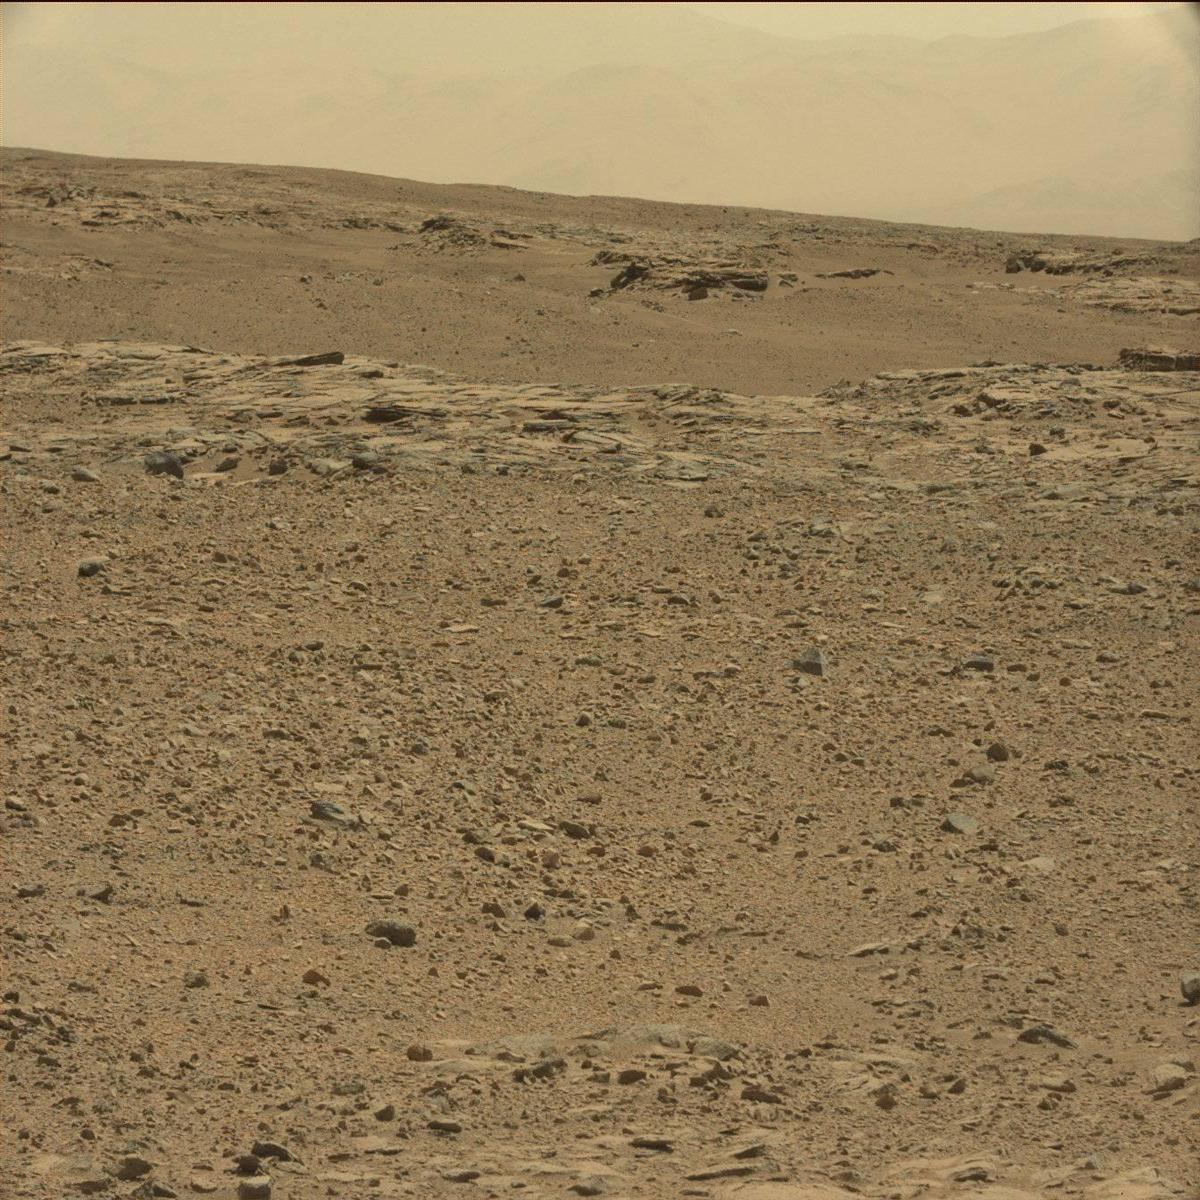
Terrain classes present: Bedrock, Ridge, Sand / Soil, Sky